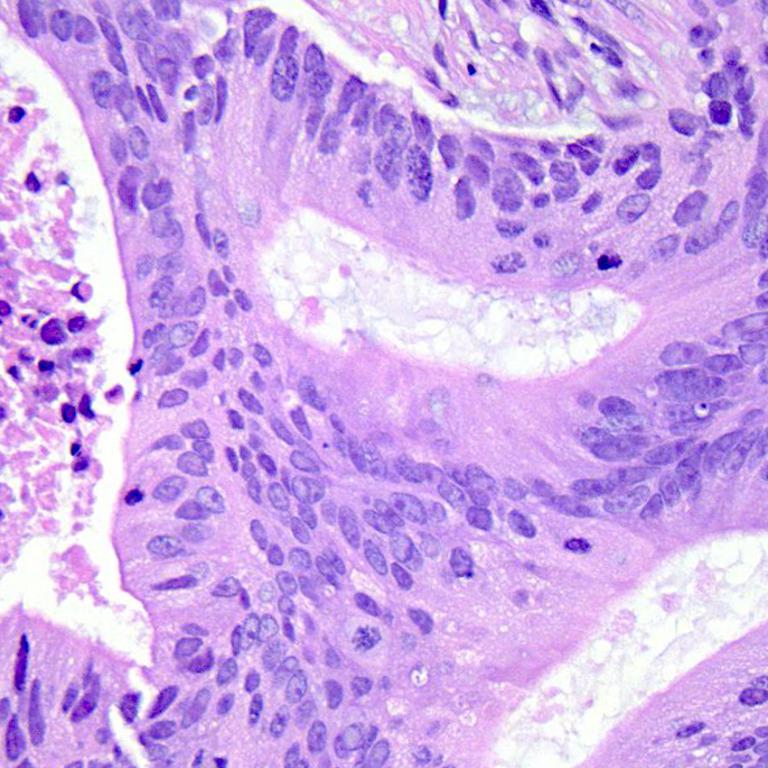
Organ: colon
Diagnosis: adenocarcinomas